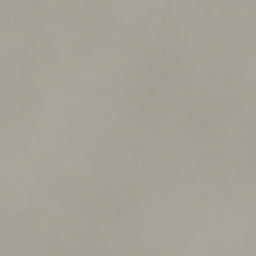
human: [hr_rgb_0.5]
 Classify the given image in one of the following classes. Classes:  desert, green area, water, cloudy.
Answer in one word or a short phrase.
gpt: cloudy